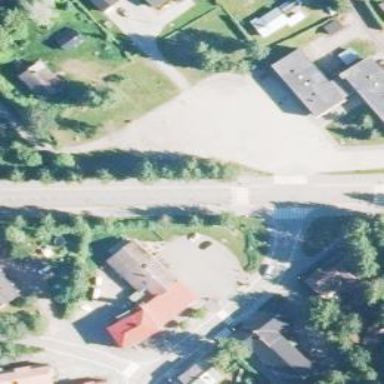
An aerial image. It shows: Footway with zebra crossing.